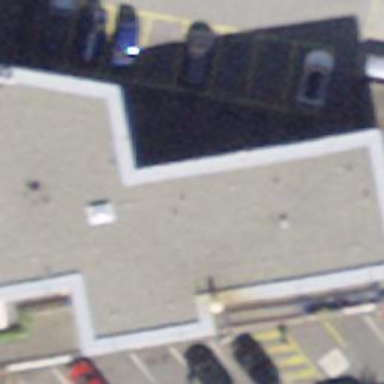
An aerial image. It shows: Supermarket.